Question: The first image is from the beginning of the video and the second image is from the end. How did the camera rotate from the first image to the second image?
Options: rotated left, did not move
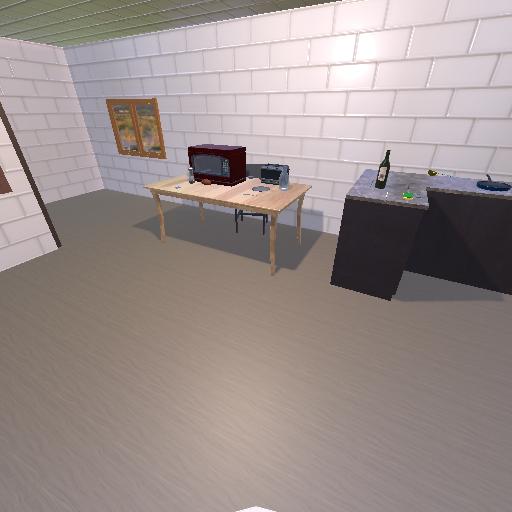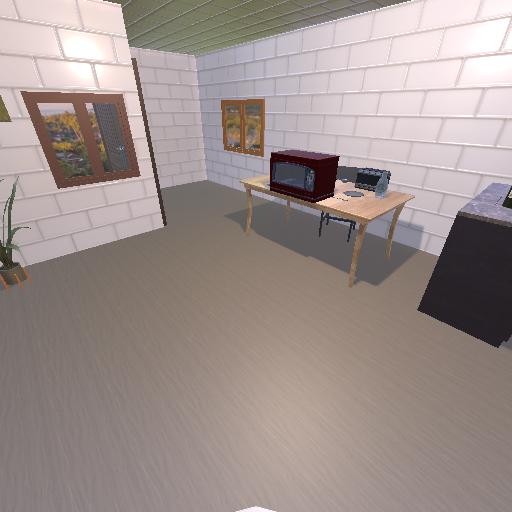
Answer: rotated left